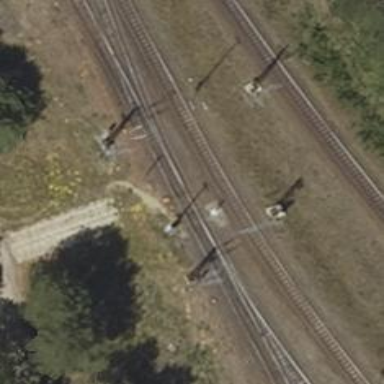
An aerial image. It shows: Railway switch.